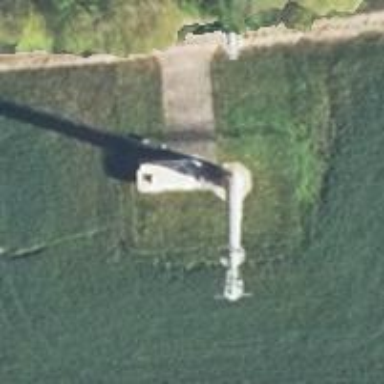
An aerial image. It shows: Communication tower.